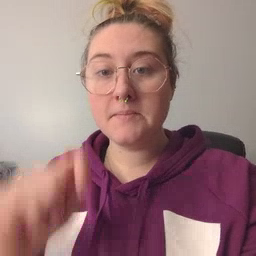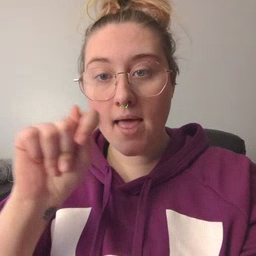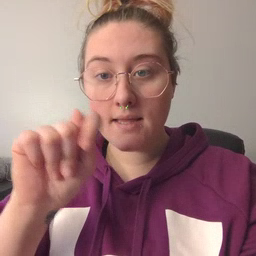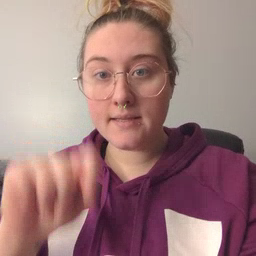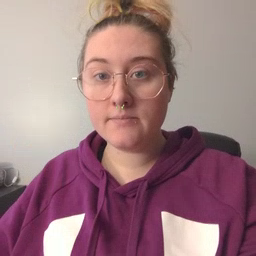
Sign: potty